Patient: sex F, age 43
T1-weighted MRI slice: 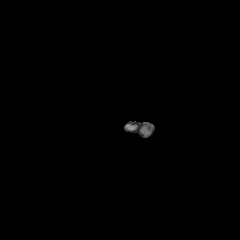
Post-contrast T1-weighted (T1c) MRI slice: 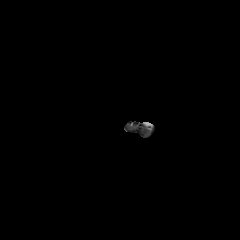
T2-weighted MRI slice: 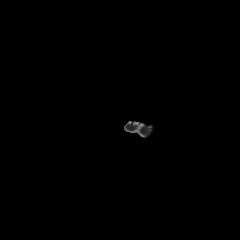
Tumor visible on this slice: no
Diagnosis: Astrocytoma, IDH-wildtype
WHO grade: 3